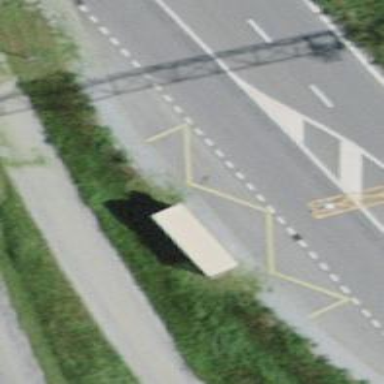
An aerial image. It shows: Bus stop with shelter. It is platform for public transport.